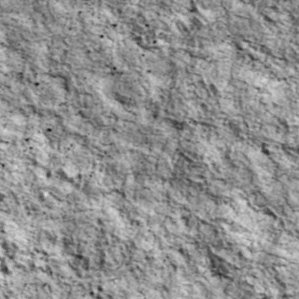
Label: non_frost